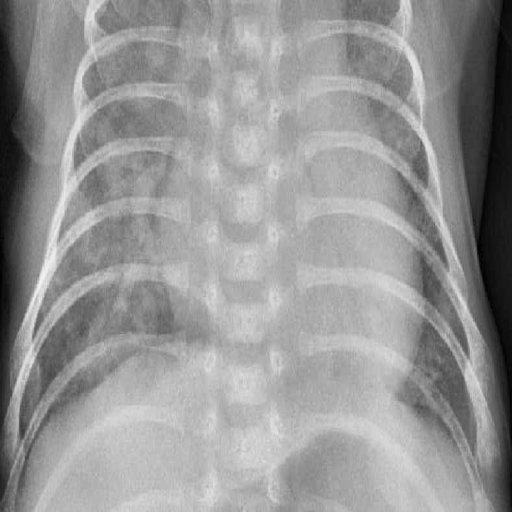
Finding: PNEUMONIA